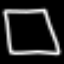
Label: square